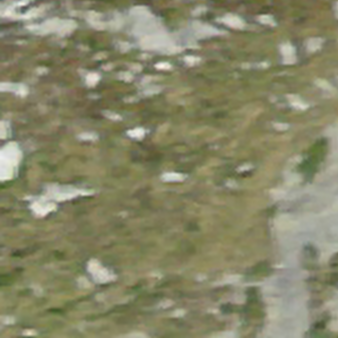
Label: other